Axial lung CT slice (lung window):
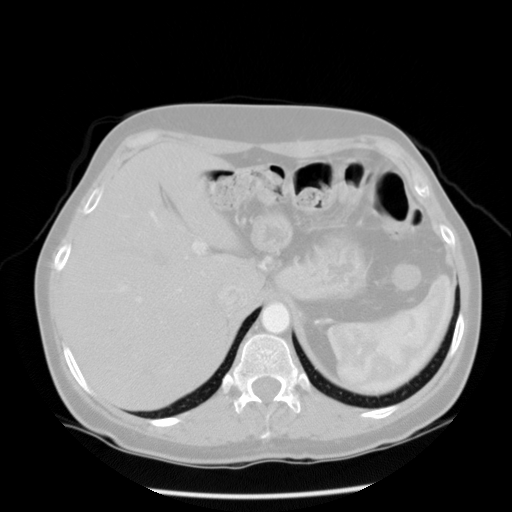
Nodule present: no